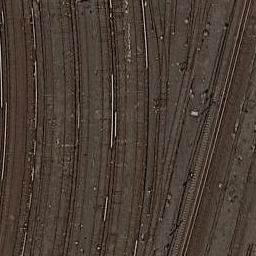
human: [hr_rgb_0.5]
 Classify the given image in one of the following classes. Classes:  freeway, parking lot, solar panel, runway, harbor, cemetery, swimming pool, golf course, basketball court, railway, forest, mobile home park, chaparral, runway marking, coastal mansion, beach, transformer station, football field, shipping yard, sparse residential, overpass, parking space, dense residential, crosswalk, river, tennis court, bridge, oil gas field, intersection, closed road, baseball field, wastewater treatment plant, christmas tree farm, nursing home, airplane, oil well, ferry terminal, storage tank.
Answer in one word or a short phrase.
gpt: railway